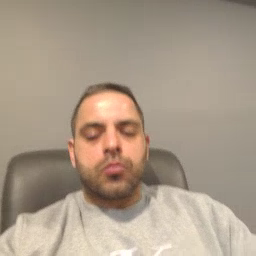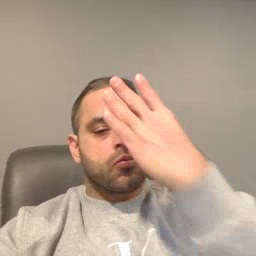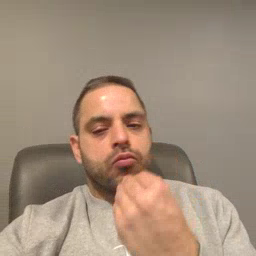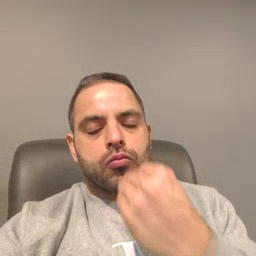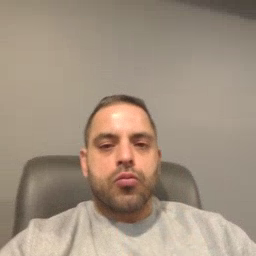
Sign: sleepy